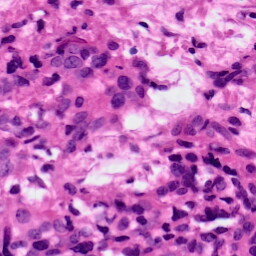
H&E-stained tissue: Ovarian